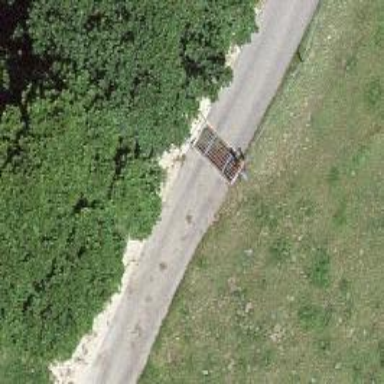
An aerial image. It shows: Cattle grid barrier.